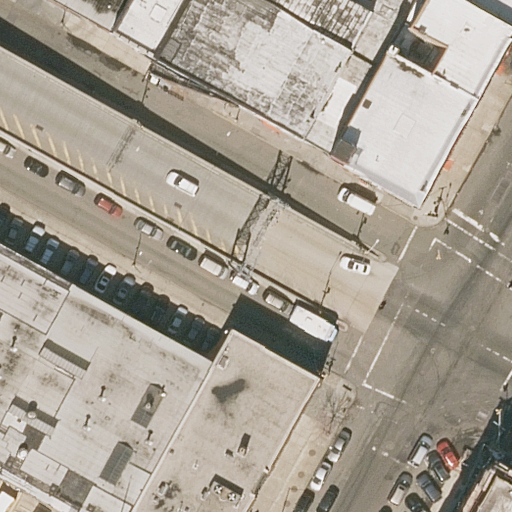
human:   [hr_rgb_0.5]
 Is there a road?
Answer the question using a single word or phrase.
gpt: yes

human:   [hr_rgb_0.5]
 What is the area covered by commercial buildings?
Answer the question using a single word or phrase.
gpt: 0m2

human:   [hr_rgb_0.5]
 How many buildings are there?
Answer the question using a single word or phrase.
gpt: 8

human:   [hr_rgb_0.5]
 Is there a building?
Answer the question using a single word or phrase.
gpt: yes

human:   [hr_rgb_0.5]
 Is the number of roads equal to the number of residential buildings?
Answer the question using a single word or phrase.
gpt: no

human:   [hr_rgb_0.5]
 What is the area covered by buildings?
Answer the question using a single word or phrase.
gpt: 5267m2

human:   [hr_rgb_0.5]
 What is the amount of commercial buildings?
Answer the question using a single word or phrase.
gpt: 0

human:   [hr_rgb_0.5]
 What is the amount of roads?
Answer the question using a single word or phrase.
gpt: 7

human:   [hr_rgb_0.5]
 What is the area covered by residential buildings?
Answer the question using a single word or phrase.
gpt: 5267m2

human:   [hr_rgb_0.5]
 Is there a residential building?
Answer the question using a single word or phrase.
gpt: yes

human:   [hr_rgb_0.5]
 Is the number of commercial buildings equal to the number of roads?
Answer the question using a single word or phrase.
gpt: no

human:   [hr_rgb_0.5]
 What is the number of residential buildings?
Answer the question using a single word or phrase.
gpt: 8

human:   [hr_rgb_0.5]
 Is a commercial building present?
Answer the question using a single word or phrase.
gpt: no

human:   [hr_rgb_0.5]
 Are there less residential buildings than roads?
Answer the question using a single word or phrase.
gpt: no

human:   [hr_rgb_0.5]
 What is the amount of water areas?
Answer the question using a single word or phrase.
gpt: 0

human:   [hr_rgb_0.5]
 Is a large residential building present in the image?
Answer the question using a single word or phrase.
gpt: yes

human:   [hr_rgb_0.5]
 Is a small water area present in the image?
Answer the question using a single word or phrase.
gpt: no

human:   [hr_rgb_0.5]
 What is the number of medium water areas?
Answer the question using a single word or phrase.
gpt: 0

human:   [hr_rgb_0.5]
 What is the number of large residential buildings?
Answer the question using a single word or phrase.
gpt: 3

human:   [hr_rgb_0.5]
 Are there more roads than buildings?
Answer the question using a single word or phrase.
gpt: no

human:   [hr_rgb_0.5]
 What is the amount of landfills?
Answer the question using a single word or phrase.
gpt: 0

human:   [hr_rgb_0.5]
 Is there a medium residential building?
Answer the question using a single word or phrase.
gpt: yes

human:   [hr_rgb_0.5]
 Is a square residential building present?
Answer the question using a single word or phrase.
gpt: no

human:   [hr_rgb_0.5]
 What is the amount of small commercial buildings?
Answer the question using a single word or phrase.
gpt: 0

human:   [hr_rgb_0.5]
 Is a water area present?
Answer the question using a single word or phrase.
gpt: no

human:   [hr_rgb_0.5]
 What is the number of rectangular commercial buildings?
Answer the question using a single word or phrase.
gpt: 0

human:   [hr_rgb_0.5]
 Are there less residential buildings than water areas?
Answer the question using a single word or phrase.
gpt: no

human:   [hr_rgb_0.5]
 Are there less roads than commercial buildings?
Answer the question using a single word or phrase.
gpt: no

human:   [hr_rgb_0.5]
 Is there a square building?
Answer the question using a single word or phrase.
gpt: no

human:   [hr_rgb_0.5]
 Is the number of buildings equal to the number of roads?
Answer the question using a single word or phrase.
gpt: no

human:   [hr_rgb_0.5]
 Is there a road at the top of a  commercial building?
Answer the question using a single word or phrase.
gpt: no

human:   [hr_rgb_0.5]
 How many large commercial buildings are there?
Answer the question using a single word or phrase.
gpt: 0

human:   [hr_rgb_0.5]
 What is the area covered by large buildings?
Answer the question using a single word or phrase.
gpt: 4277m2

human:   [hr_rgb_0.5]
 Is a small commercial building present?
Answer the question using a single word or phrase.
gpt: no

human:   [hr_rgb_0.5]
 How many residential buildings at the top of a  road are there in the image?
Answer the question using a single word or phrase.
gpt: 6

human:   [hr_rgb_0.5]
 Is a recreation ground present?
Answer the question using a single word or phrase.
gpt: no

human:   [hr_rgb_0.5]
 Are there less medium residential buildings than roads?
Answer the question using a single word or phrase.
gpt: yes

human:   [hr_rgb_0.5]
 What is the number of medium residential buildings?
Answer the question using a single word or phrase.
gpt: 3

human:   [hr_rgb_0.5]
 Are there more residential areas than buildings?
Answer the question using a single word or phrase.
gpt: no

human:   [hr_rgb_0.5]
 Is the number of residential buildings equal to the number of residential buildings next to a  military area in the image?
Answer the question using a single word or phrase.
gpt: no

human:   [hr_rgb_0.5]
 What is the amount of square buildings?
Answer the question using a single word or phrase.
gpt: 0

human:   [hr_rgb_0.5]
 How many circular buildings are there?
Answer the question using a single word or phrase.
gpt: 0

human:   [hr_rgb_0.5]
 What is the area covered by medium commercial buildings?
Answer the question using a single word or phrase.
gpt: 0m2

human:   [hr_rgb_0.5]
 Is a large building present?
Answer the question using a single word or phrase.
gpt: yes

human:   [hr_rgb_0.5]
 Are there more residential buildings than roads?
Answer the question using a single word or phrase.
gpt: yes

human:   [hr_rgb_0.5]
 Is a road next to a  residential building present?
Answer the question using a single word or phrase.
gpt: yes

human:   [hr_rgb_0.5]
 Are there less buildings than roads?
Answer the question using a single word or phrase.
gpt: no

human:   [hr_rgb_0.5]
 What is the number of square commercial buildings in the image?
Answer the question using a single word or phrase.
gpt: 0

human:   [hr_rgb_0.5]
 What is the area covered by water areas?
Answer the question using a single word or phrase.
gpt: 0m2

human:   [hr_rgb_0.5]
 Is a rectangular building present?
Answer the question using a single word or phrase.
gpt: yes

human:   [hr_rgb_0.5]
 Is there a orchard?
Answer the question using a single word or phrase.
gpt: no

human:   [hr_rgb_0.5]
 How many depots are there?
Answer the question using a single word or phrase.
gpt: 0

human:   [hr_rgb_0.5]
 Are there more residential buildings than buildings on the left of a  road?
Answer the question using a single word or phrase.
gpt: yes

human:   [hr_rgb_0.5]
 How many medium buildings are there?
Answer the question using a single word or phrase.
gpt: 3

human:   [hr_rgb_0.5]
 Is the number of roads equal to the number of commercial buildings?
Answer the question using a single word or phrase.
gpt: no

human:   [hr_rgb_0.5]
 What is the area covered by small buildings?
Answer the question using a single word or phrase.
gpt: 74m2

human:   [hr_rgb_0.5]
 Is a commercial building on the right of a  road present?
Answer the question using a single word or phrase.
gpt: no

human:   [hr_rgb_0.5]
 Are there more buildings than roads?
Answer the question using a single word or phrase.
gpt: yes

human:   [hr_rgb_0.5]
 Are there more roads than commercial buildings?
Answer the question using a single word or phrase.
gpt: yes

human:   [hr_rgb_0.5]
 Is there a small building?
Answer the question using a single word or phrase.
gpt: yes

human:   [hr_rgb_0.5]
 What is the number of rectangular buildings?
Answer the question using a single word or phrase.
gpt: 7

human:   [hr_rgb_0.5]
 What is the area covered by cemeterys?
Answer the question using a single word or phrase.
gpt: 0m2

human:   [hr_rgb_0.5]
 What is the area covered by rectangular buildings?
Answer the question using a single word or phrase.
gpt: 3063m2

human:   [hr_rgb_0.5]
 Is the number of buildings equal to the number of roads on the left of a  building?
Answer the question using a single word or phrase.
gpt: no